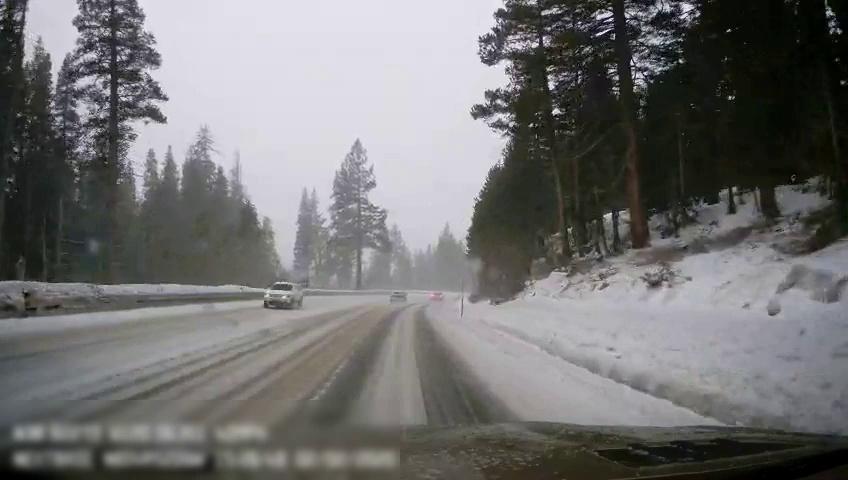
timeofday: Day
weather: Snowy
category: Drivable Space
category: Vehicles | SUV
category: Vehicles | Car
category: Vehicles | SUV
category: Lanes | Current Lane